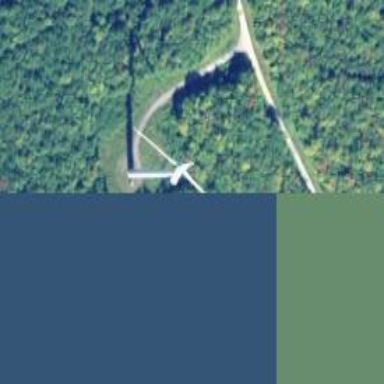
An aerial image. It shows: Wind generator powered by horizontal axis wind turbine.